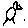
Label: bird